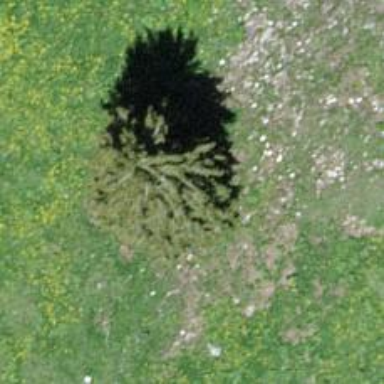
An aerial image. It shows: Needle-leaved tree in its natural environment.